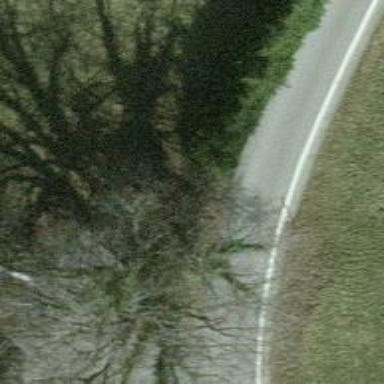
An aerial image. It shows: Unpaved service road with tracktype grade of 2.